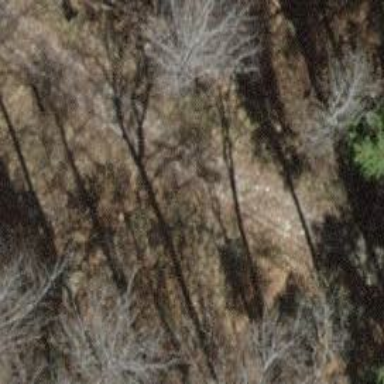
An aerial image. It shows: Path with grass surface. The track type is grade 5.